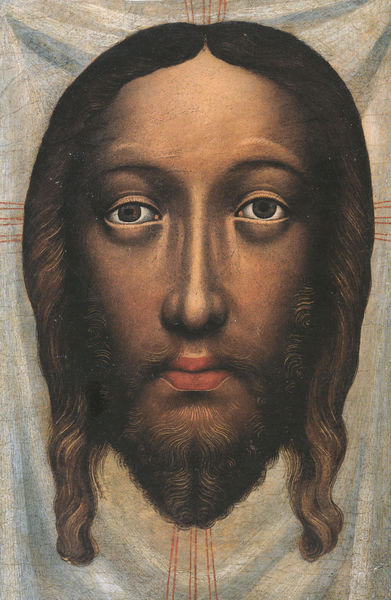
Titel: Vera Ikon
Institution: Privatsammlung
Schlagwörter: gemälde, kopf, mann, weiß, braun, haar, kleid, mund, nase, stirn, blick, rot, tuch, beige, bart, jung, augen, falten, gesicht, lang, portrait, auge, gold, haare, augenbrauen, kinn, lippen, locken, scheitel, wangen, linien, detail, symmetrie, ernst, streifen, augenbraue, striche, kreuz, religion, strahlen, strähne, iris, christus, jesus, veronika, christentum, leinentuch, schweisstuch, gelockt, turin, wangel